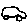
Label: car